Field crop: maize
Growth stage: 1
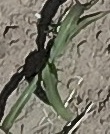
Species: sorghum